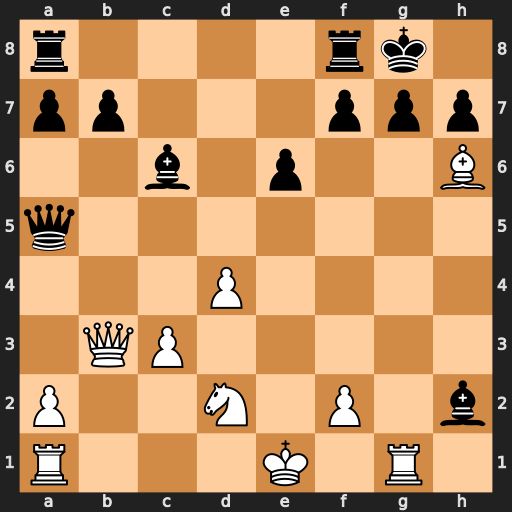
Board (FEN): r4rk1/pp3ppp/2b1p2B/q7/3P4/1QP5/P2N1P1b/R3K1R1
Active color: w
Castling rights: Q
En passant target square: -
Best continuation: Rxg7+ Kh8 Rg5 Qxg5 Bxg5